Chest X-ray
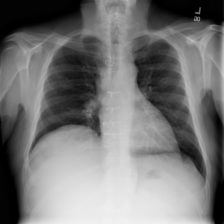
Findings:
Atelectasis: negative
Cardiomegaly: negative
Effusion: negative
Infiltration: negative
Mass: negative
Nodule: negative
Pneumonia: negative
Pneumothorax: negative
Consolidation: negative
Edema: negative
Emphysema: negative
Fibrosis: negative
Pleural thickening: negative
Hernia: negative